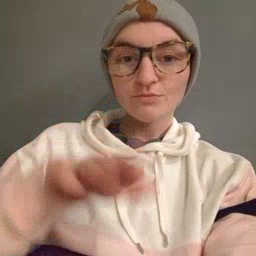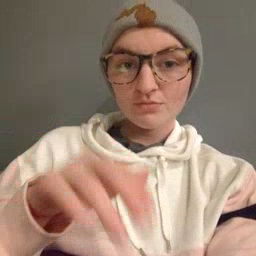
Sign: into